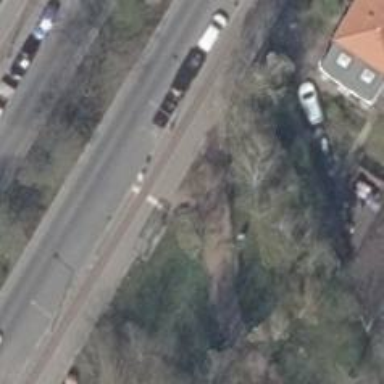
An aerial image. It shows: Compacted footway.